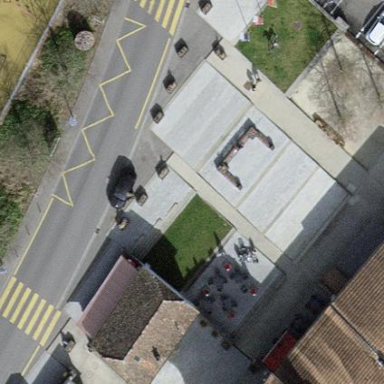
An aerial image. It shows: Pedestrian road with concrete surface.